Question: I am using 'UICollectionView' to show data in my application. Now the problem is when I scroll the view, sometimes the cell position does not remain stable. They start overlapping on each other. I checked the value that I am providing in the below method. They are correct. Here is my code :
'''
- (CGSize)collectionView:(UICollectionView *)collectionView layout:(UICollectionViewLayout*)collectionViewLayout sizeForItemAtIndexPath:(NSIndexPath *)indexPath
'''
and I am using default layout,
'''
self.collectionView.collectionViewLayout = [[UICollectionViewFlowLayout alloc] init];
'''
one think i noticed that UICollectionViewCell is not resizing according to UICollectionView width
![uicollectionView cell overlapping][2]
And as you can see in attached image, the collection view background color(red color) does not go on the back of full 'UICollectionViewCell'. Need some guidance on this.
Thanks.
'''
- (UICollectionViewCell *)collectionView:(UICollectionView *)cv cellForItemAtIndexPath:(NSIndexPath *)indexPath {
UICollectionViewCell *cell = [cv dequeueReusableCellWithReuseIdentifier:@"cellIdentifier" forIndexPath:indexPath];
cell.backgroundColor = [UIColor whiteColor];
Post *post=[_fetchedResultsController objectAtIndexPath:indexPath];
LoungeUserPostCell *loungepostcell=(LoungeUserPostCell *)cell;
if (indexPath.row==1)
{
loungepostcell.userPostedText.text=post.chat_msg;
loungepostcell.lblPostTime.text=@"";
loungepostcell.lblUsername.text=[NSString stringWithFormat:@"userid =%@", post.user_id];
}
else
{
if (post.chat_img_medium !=nil || post.chat_img_full!=nil)
{
// CGRect chat_msg_rect=CGRectFromString(post.chat_msg_rect);
[loungepostcell willHaveImage:YES imageRect:CGRectMake(10, [post.height floatValue]-kPostImageHeight, kPostImageWidth, kPostImageHeight)];
if (post.chat_img_medium!=nil) {
[loungepostcell.userPostedImage setImageWithURL:[NSURL URLWithString:post.chat_img_medium] placeholderImage:[UIImage imageNamed:@"G-story.png"]];
}
else
[loungepostcell.userPostedImage setImageWithURL:[NSURL URLWithString:post.chat_img_full] placeholderImage:[UIImage imageNamed:@"G-story.png"]];
}
else
{
[loungepostcell willHaveImage:NO imageRect:CGRectZero];
}
loungepostcell.userPostedText.text=post.chat_msg;
loungepostcell.lblPostTime.text=[[[Shared instance]dateFormateForLosAngeles]stringFromDate:post.chat_time];
loungepostcell.lblUsername.text=[NSString stringWithFormat:@"%@", post.user_detail.user_name];
}
return cell;
'''
}

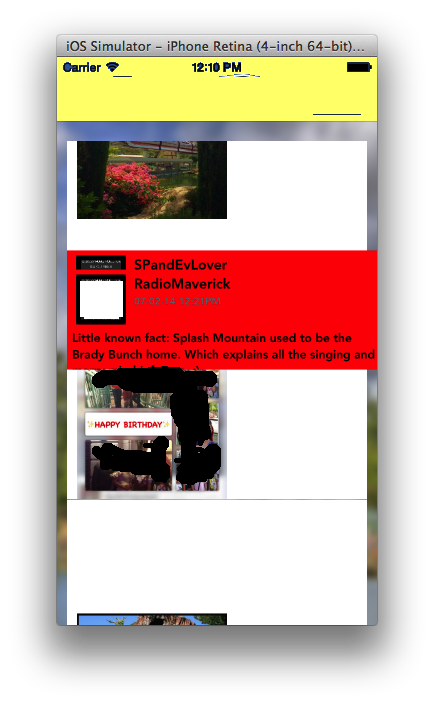
Answer: I found the problem, the problem is in the cell, I am adding whole view as a subview because I am using nib. I am doing it so because I want to use nib and 'UICollectionViewCell' class too.
'''
[self addSubview:[[[NSBundle mainBundle] loadNibNamed:@"LoungeUserPostCell" owner:self options:nil]objectAtIndex:0]];
- (id)initWithFrame:(CGRect)frame {
self = [super initWithFrame:frame];
if (self) {
// Initialization code
self.backgroundColor=[UIColor orangeColor];
[self addSubview:[[[NSBundle mainBundle] loadNibNamed:@"LoungeUserPostCell" owner:self options:nil]objectAtIndex:0]];
[self onLoadAdjustments];
}
return self;
}
'''
now I am registering it as nib in Collection view and use '- (void)awakeFromNib' method to make changes in nib.